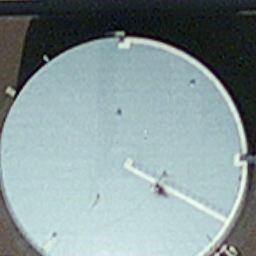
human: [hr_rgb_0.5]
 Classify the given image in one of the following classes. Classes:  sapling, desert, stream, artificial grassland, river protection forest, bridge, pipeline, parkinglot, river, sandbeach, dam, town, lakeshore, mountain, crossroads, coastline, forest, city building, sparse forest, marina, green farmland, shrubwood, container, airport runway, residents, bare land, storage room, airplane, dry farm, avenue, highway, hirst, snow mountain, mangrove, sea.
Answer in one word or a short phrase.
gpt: storage room